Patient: sex F, age 28
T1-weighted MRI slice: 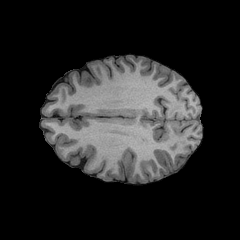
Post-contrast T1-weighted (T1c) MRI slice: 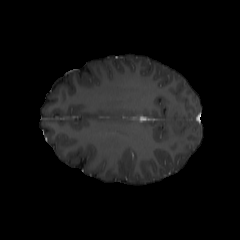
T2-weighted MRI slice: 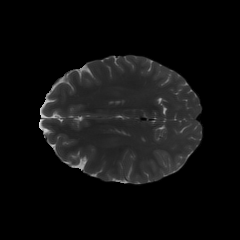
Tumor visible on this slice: no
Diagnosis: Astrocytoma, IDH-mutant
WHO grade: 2